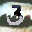
Label: 3